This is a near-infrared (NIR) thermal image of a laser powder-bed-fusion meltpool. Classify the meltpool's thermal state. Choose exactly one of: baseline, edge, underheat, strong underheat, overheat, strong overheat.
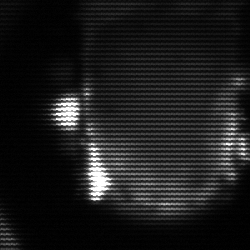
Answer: baseline